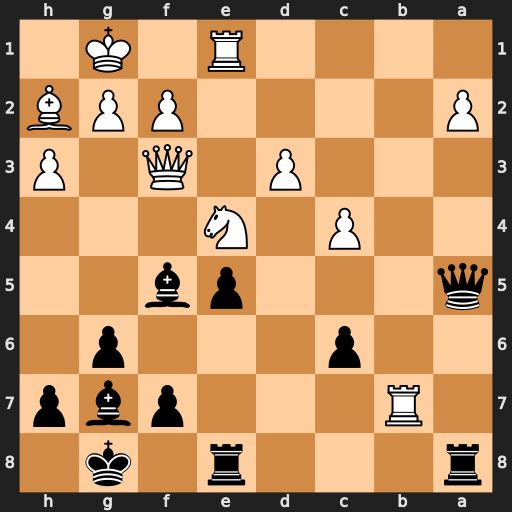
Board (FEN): r3r1k1/1R3pbp/2p3p1/q3pb2/2P1N3/3P1Q1P/P4PPB/4R1K1
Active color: b
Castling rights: -
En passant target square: -
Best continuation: Qxe1#